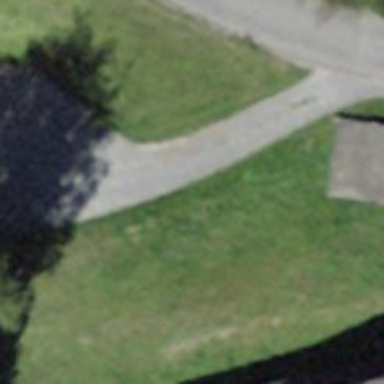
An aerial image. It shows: Unpaved driveway that serves as service road.